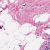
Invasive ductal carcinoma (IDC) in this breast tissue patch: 0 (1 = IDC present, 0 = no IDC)